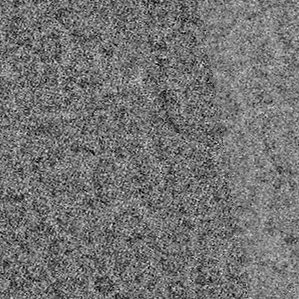
Label: frost